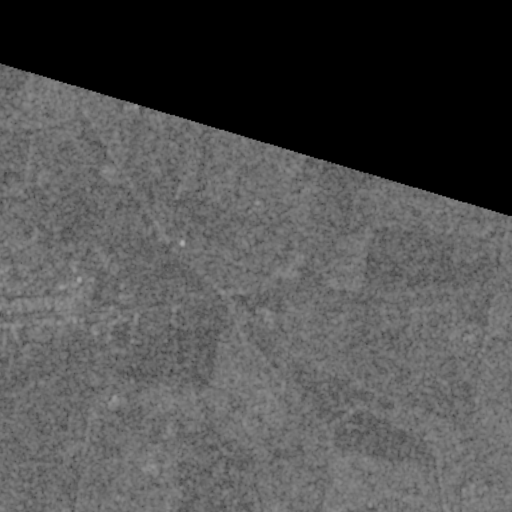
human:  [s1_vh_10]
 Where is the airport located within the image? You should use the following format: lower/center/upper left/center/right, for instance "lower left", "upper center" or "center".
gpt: The airport is located in the upper left of the image.
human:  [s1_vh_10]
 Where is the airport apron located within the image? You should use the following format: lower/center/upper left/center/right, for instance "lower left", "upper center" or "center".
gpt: The airport apron is located in the upper left of the image.
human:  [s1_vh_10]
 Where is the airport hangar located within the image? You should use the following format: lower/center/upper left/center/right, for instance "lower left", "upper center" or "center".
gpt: The airport hangar is located in the upper left of the image.
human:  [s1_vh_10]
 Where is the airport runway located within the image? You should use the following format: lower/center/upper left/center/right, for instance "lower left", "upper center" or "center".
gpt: The airport runway is located in the upper left of the image.
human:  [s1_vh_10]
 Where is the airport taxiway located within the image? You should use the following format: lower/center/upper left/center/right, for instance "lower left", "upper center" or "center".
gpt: The airport taxiway is located in the upper left of the image.
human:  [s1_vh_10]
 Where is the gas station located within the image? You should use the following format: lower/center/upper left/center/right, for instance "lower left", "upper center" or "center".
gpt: The gas station is located in the center left of the image.
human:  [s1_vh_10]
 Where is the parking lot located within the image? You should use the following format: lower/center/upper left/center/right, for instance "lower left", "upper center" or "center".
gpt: The parking lot is located in the center left of the image.
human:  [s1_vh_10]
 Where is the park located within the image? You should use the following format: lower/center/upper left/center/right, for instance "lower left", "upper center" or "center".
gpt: There is no park in the image.

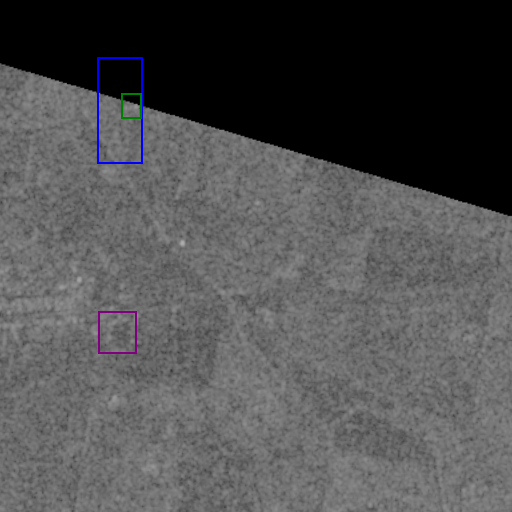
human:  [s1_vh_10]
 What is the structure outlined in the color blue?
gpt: The structure outlined in blue is an airport.
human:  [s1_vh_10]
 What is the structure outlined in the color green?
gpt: The structure outlined in green is an airport apron.
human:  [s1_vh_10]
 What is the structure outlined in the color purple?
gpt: The structure outlined in purple is a park.
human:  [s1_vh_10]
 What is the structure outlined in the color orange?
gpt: There is no orange outline.